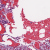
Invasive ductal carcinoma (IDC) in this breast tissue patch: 0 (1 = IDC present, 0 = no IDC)